Aerial crown-view tile of a tropical tree (Barro Colorado Island, Panama), acquired 20250616:
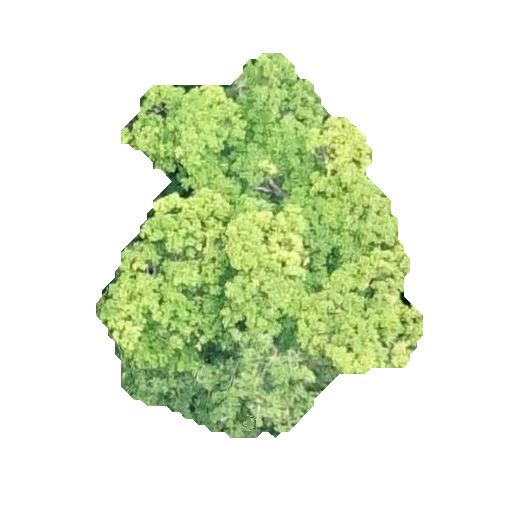
Species: Astronium graveolens
GBIF accepted scientific name: Astronium graveolens
Crown area: 121.767 m²